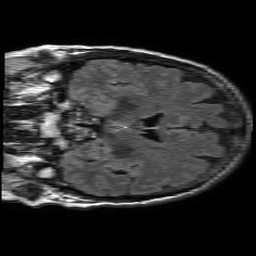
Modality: FLAIR
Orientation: coronal
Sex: female
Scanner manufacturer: philips
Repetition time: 11 s
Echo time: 0.125 s